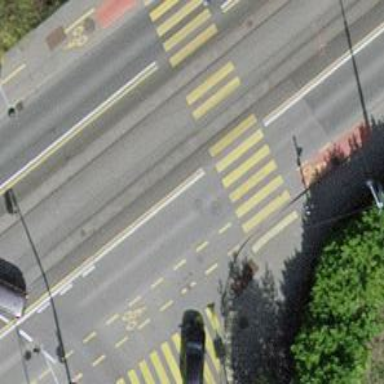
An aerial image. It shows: Road crossing with traffic signals.